Interaction volume radius: 5 \u00c5
Interaction volume height: 20 \u00c5
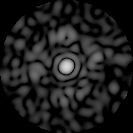
Disorder parameter: 0.8529